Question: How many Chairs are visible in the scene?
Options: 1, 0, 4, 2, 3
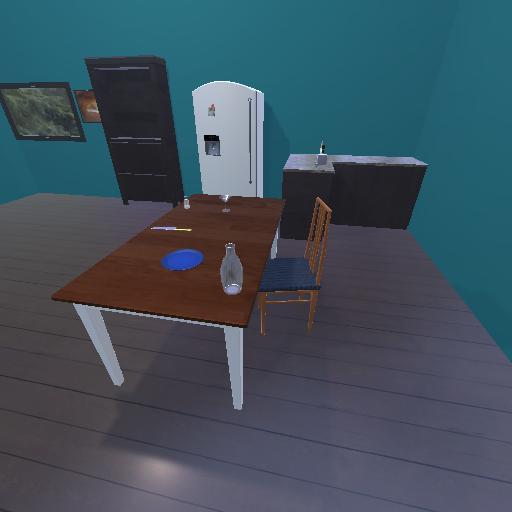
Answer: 1